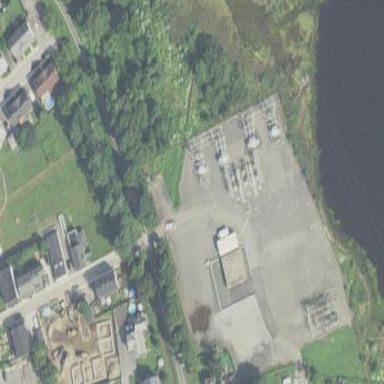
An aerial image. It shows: Outdoor distribution power substation.